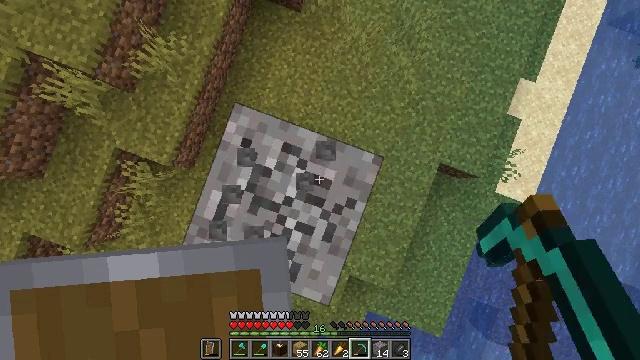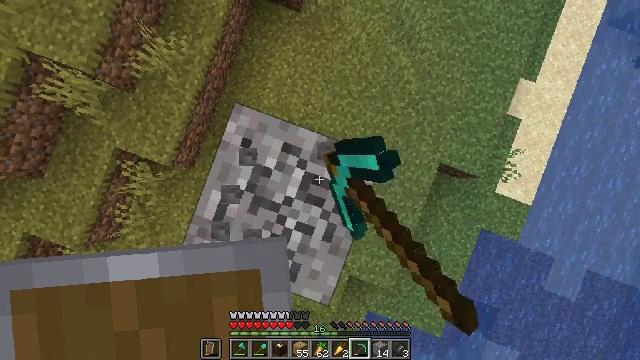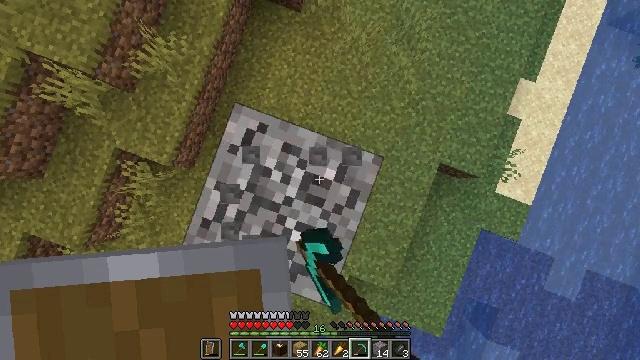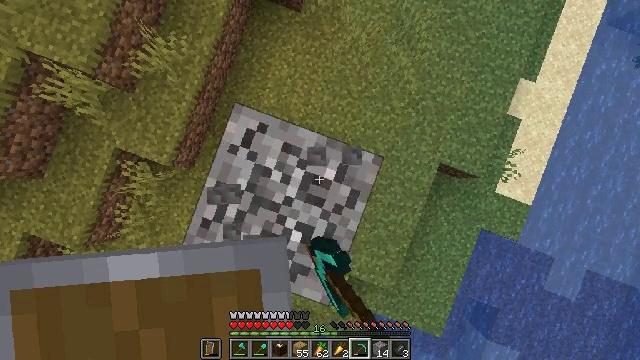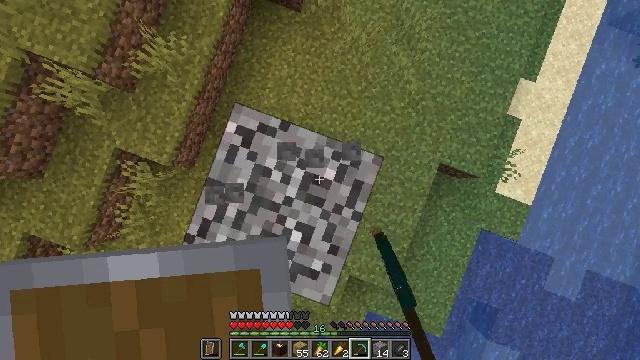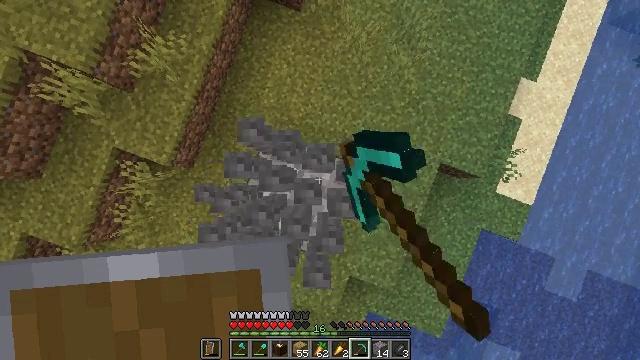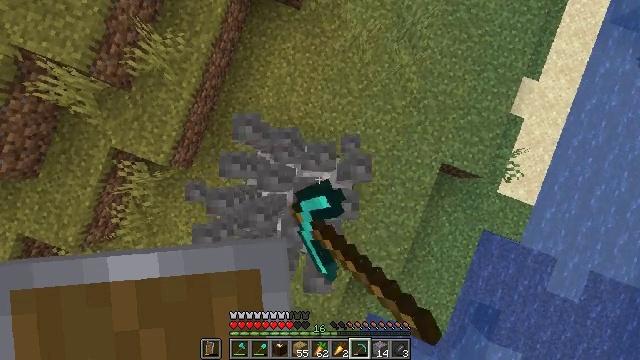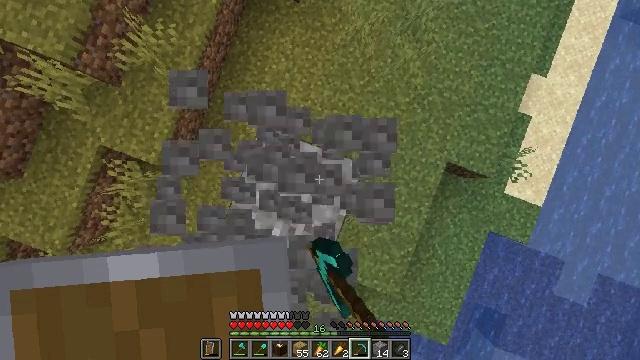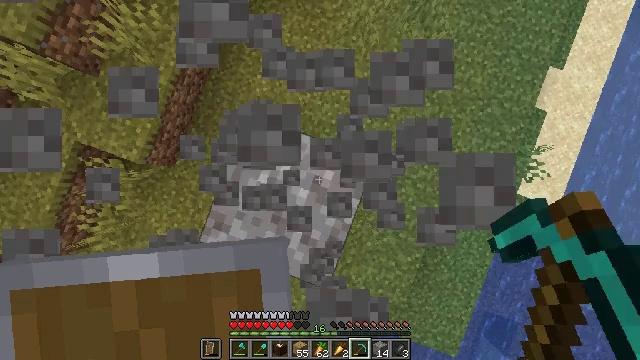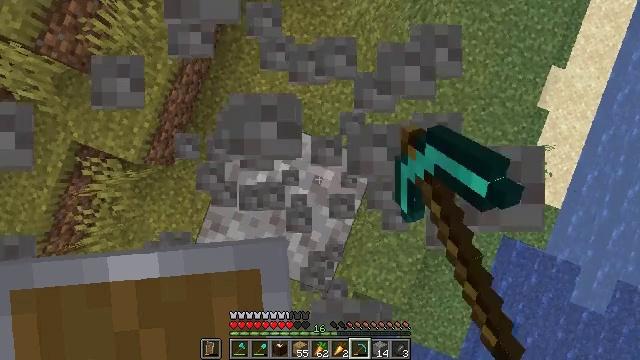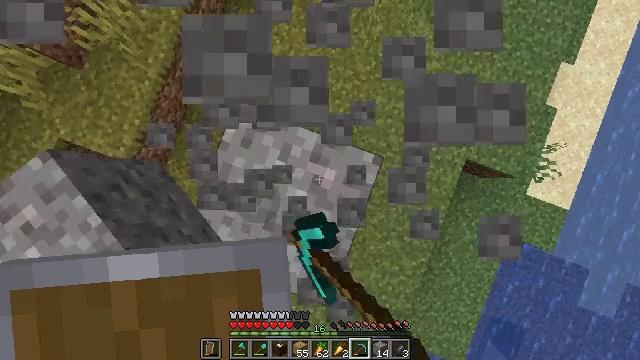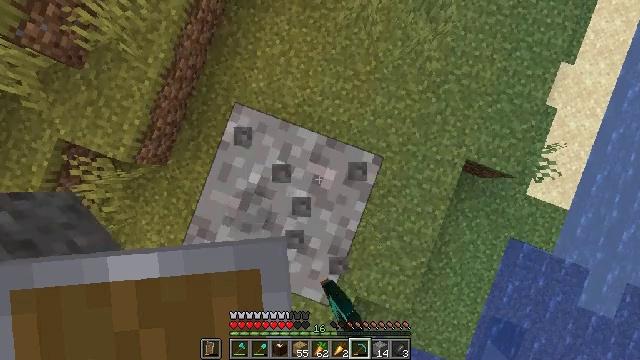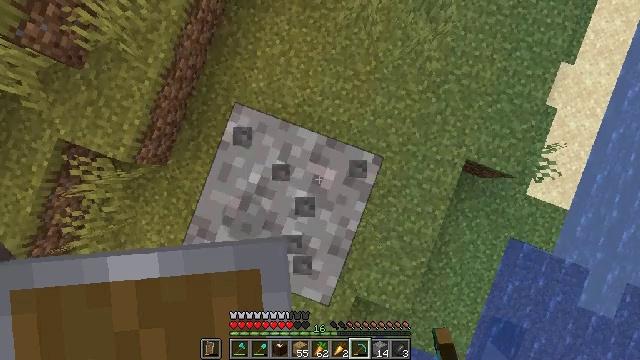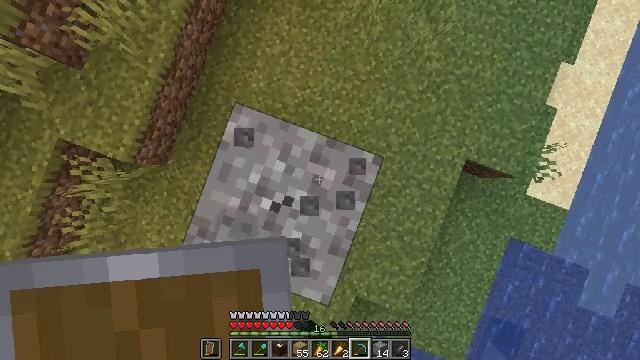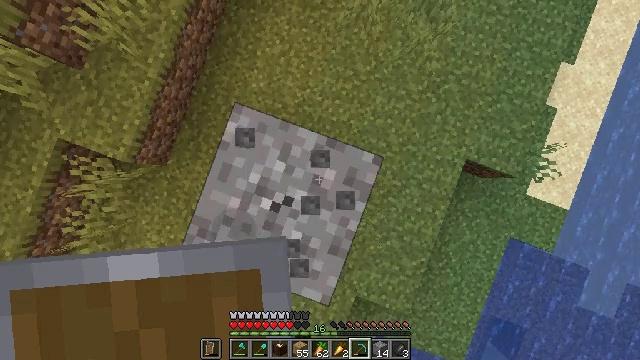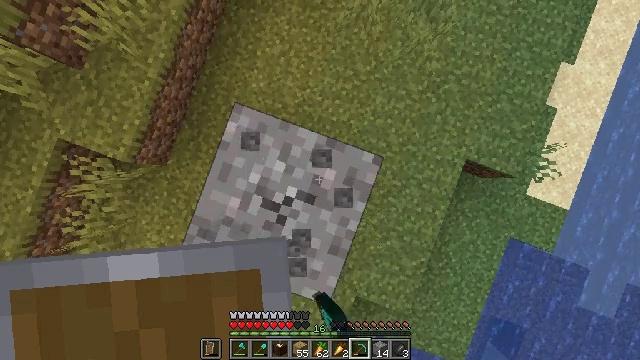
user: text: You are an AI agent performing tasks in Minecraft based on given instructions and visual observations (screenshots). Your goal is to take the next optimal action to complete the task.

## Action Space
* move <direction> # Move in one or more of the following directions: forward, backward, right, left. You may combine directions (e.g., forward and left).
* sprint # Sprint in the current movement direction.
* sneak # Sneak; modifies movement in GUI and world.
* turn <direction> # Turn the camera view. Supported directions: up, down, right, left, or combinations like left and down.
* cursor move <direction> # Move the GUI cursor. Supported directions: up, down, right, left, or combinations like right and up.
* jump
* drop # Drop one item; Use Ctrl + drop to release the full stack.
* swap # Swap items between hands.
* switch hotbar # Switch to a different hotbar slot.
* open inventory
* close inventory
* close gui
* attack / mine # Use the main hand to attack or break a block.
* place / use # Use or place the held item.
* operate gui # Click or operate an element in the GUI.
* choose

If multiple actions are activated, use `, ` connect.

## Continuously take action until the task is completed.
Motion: motion action
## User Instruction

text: Shovel up some gravel.
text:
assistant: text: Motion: attack / mine
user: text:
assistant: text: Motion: attack / mine
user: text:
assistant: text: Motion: attack / mine
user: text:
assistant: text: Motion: attack / mine
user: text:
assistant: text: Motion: attack / mine
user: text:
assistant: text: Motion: attack / mine
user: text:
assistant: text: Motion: attack / mine
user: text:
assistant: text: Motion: attack / mine
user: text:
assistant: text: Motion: attack / mine
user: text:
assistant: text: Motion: attack / mine
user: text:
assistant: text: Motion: attack / mine
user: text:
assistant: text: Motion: attack / mine
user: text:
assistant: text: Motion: attack / mine
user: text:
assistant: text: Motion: attack / mine
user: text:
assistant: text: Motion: attack / mine
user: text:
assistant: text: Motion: attack / mine
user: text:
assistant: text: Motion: attack / mine
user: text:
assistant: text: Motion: attack / mine
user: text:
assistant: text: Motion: attack / mine
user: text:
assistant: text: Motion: attack / mine
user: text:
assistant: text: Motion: attack / mine
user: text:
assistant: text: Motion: attack / mine
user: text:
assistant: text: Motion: attack / mine
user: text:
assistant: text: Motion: attack / mine
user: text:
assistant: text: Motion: attack / mine
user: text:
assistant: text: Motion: attack / mine
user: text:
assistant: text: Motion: attack / mine
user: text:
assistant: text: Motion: attack / mine
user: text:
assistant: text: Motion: attack / mine
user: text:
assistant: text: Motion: attack / mine